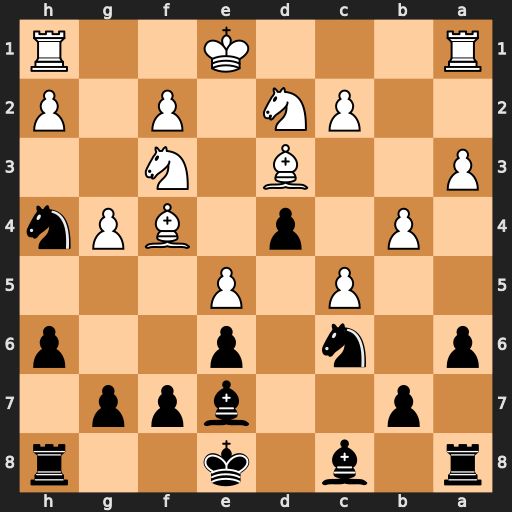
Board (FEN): r1b1k2r/1p2bpp1/p1n1p2p/2P1P3/1P1p1BPn/P2B1N2/2PN1P1P/R3K2R
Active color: b
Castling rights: KQkq
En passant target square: -
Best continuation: Ng2+ Kf1 Nxf4